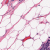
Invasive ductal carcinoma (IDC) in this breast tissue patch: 1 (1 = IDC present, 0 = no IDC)